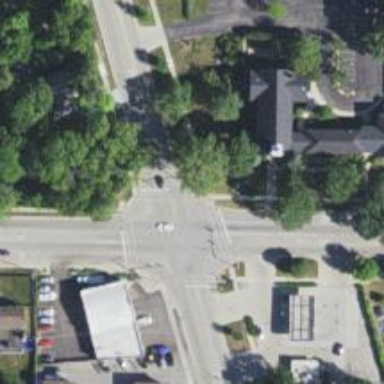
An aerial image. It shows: Footway with marked crossing lines.